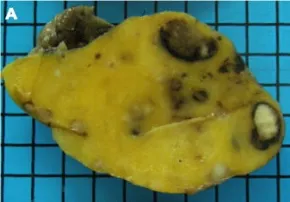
Macroscopic appearance.
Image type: medical_photograph (other_medical_photograph)